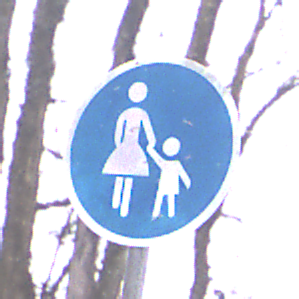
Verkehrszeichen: Gehweg
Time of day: Midday
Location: Outdoor (Nature)
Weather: Overcast
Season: Autumn
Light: Natural